Question: Count the number of objects in the diagram.
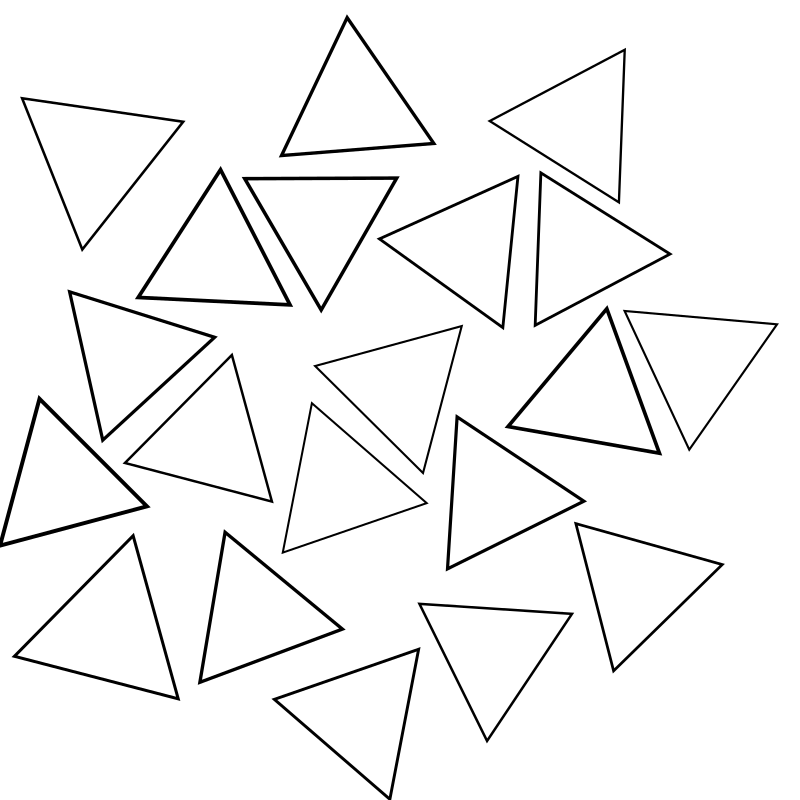
Answer: 20